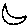
Label: moon